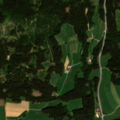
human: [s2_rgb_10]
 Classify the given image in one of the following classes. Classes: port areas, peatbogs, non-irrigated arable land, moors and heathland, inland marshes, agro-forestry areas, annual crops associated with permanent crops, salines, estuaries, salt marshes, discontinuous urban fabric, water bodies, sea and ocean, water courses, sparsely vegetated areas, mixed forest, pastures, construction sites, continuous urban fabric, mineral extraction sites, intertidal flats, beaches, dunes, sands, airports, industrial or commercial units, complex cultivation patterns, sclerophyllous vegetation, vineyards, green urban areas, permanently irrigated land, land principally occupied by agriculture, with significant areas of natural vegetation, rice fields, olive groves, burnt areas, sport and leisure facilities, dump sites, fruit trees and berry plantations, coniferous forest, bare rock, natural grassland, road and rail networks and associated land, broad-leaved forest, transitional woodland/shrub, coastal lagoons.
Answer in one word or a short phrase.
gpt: non-irrigated arable land, coniferous forest